Question: I've got a collection of Roman Coins that I'm trying to represent using 'ggplot' in R.
There are 25 different denominations in the data, but I'd like to merge together all denominations that only have one occurrence into an 'OTHER' field, so that the graphs are easier to read.
'''
Medium Method Denom Date Era
1 Silver Struck Denarius 112 B.C.E.:111 B.C.E. Period V - c. 119-91 B.C.E.
2 Bronze Cast Khalka megethous 181 B.C.E.:174 B.C.E. Period III - c. 187-155 B.C.E.
3 Bronze Struck Litra:Half-litra 269 B.C.E. Period I - 269 - c. 222 B.C.E.
4 Bronze Struck Litra:Half-litra 269 B.C.E. Period I - 269 - c. 222 B.C.E.
5 Silver Struck Didrachm 275 B.C.E.:270 B.C.E. Period I - 269 - c. 222 B.C.E.
6 Bronze Struck Double-litra 275 B.C.E.:270 B.C.E. Period I - 269 - c. 222 B.C.E.
'''
Using the data.frame sample above, the "Denom" column needs to have every value that occurs only one time grouped together and displayed as "other." I think I should do this in the data before starting the plot. Please point me in the right direction.
Here's the code I'm using for 'ggplot' if that helps.
'''
ggplot(data=longbadian, aes(x=Era, fill=Denom))
+ geom_bar(aes(x=Era2), data = longbadian, stat="bin")
+ theme(axis.text.x = element_text(angle=75, hjust=1),
legend.title=element_blank())
+ xlab("Sydenham Periods")
+ ylab("Coins by Denomination")
'''
Here's an example graph:

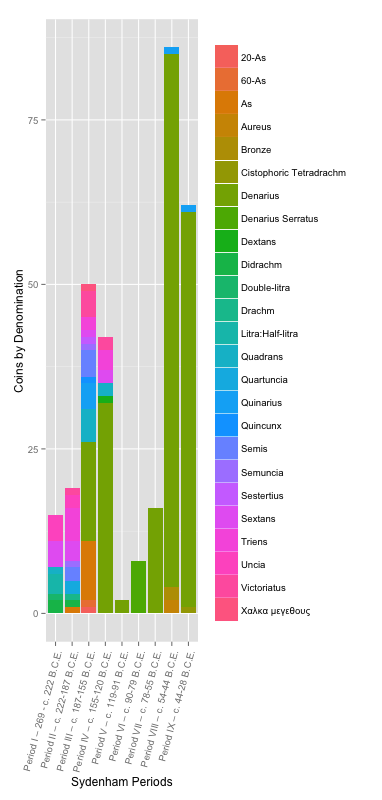
Answer: Something like this:
'''
## example data
dd <- data.frame(DENOM=rep(LETTERS[1:7],c(10,5,4,rep(1,4))))
tt <- table(dd$DENOM) ## count occurrences
singletons <- names(tt)[tt==1] ## find singletons
tmpc <- as.character(dd$DENOM) ## convert from factor to char
tmpc[tmpc %in% singletons] <- "OTHER" ## replace values
dd$DENOM <- factor(tmpc) ## convert back to factor
'''
The only problem with this solution is that it will mess up any
pre-existing non-default ordering in your 'DENOM' factor.